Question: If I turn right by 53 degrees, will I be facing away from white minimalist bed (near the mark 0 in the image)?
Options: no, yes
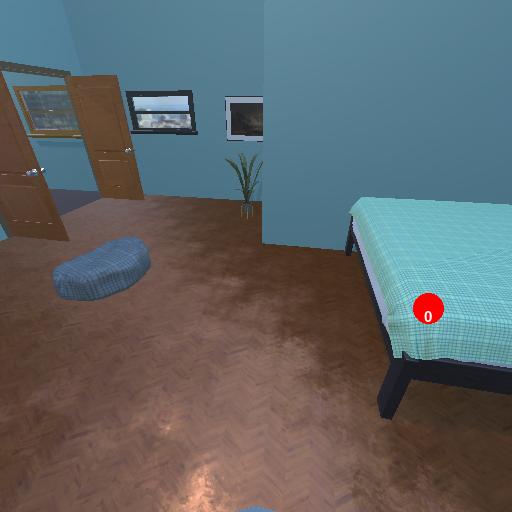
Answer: no